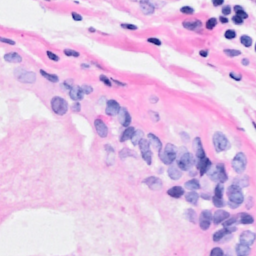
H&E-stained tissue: Breast